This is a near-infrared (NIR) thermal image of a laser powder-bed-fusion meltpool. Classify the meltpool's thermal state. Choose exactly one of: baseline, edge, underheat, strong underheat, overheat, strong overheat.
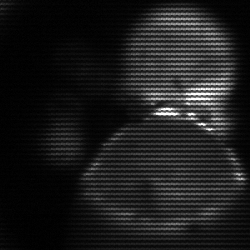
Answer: edge